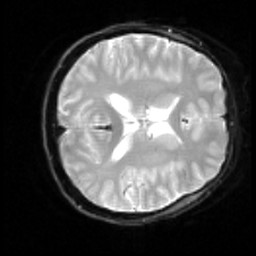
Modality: inplaneT2
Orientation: axial
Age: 30
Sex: female